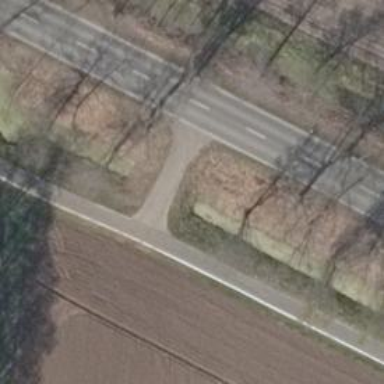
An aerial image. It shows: Unclassified road with asphalt surface.